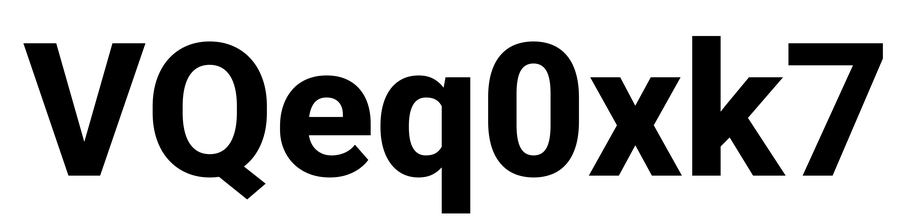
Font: Roboto_ExtraBold